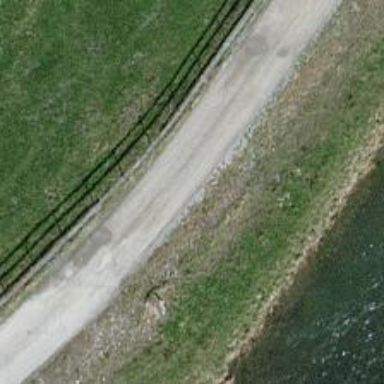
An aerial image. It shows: Track with grade2 pebblestone surface.